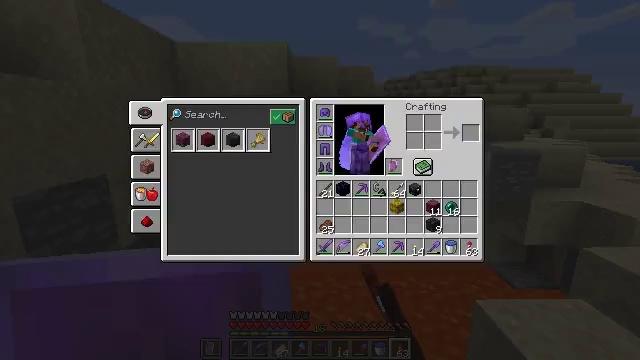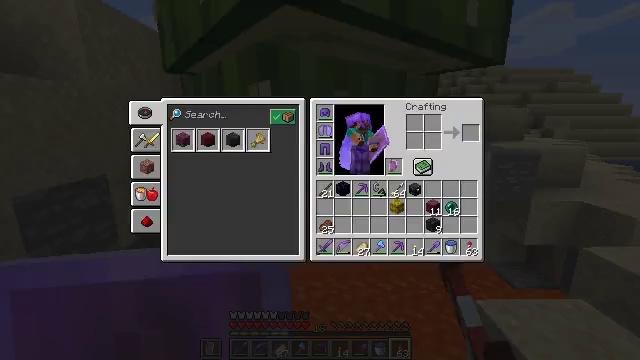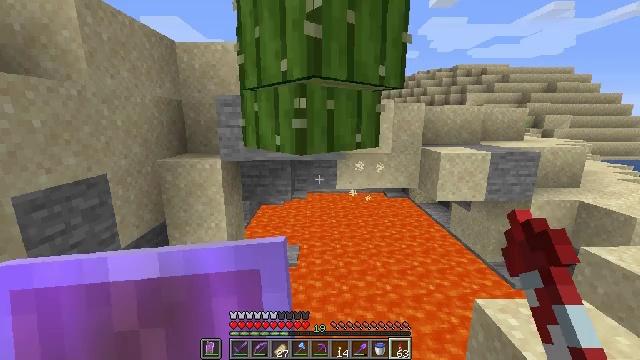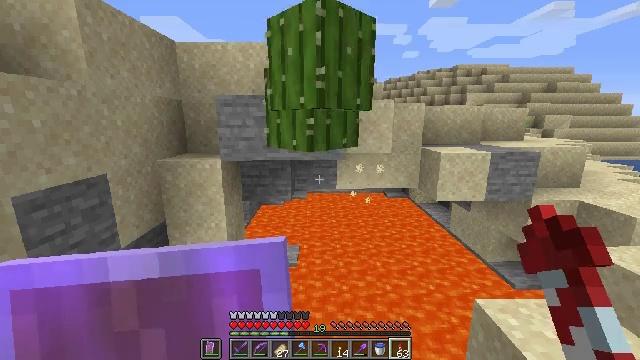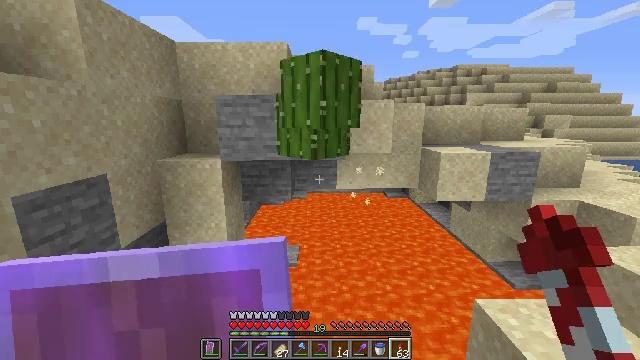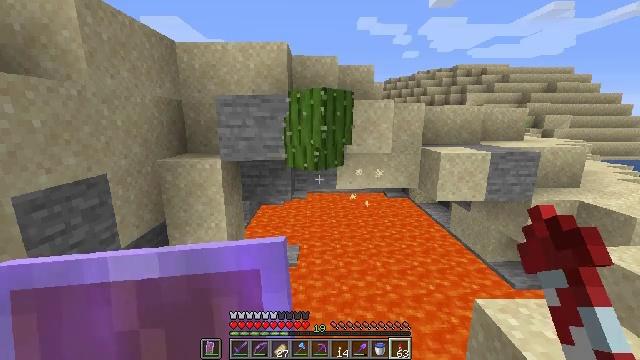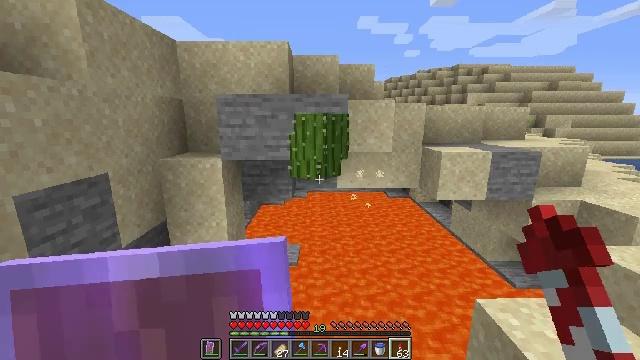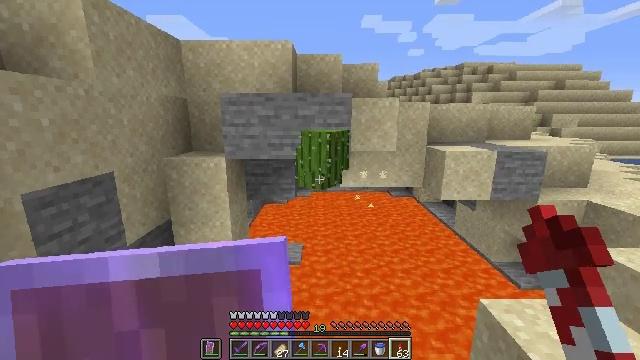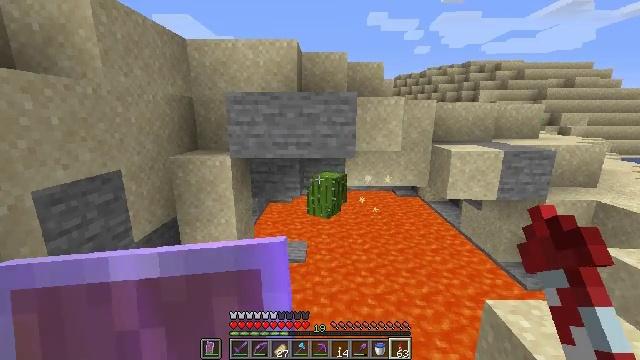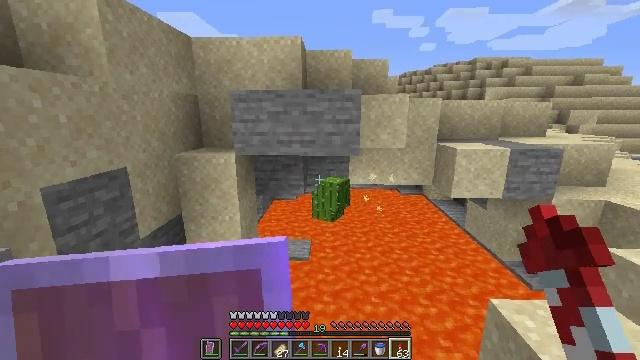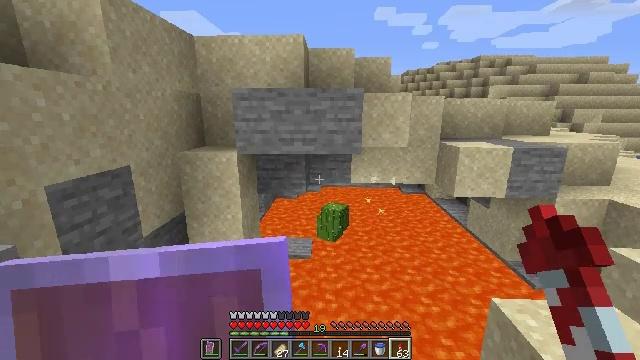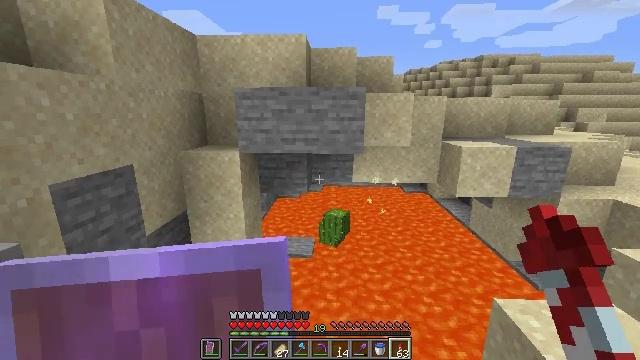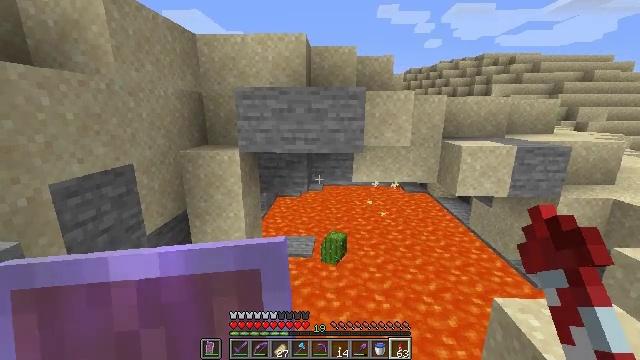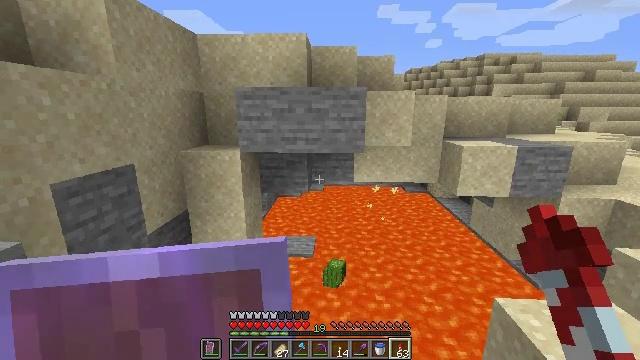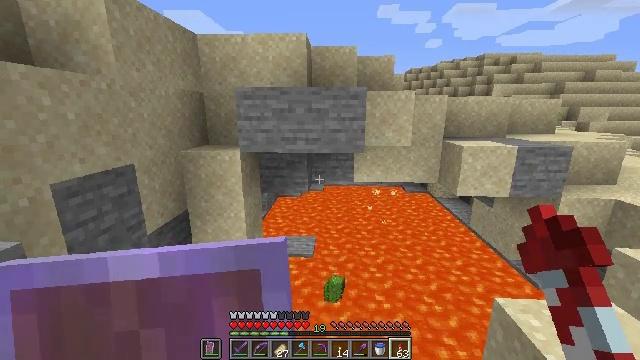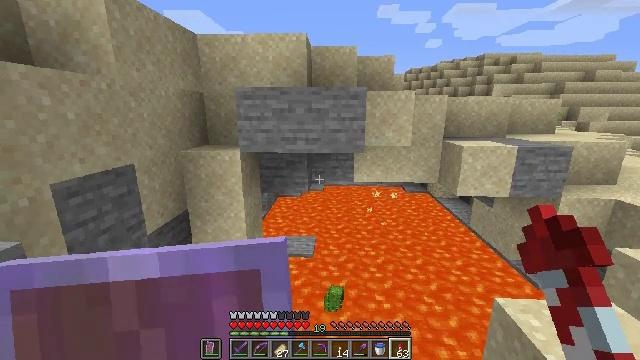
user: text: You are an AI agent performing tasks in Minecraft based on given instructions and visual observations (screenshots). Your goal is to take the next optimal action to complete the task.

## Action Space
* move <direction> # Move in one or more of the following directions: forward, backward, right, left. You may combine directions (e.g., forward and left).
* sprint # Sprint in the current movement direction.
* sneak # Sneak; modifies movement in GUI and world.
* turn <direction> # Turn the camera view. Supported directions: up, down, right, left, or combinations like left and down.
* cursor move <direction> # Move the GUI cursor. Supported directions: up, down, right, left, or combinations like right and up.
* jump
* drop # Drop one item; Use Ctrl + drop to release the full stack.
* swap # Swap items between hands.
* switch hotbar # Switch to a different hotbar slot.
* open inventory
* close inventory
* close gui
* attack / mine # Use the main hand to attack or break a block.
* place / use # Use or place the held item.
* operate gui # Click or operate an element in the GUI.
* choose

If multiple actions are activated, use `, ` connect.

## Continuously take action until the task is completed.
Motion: motion action
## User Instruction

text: Attack the ground to gather sand.
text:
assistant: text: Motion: no_op
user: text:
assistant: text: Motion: no_op
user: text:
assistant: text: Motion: no_op
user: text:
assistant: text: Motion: no_op
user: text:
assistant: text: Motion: no_op
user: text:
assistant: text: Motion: no_op
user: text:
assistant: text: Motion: no_op
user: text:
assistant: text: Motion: turn left
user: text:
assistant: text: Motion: no_op
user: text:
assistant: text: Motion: no_op
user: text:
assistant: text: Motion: no_op
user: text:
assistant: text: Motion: no_op
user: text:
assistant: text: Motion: no_op
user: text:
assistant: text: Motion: no_op
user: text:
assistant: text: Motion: no_op
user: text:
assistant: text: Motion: no_op
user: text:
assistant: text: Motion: no_op
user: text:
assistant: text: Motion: no_op
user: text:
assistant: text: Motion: no_op
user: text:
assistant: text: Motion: no_op
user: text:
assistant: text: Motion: no_op
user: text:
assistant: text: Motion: no_op
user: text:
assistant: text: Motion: no_op
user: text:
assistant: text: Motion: no_op
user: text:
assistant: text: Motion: no_op
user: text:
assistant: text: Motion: turn left
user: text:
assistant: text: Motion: turn left
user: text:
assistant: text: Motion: turn left
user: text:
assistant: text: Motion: turn left and up
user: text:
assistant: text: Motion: turn left